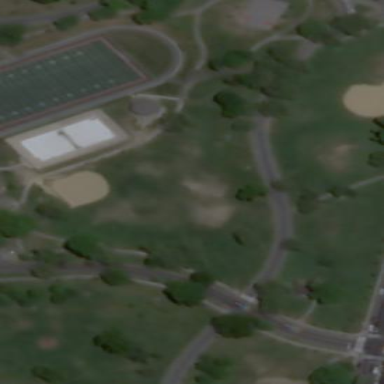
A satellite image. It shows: Baseball pitch for leisure and sports activities.